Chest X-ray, AP view. Patient: 15 years old, sex M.
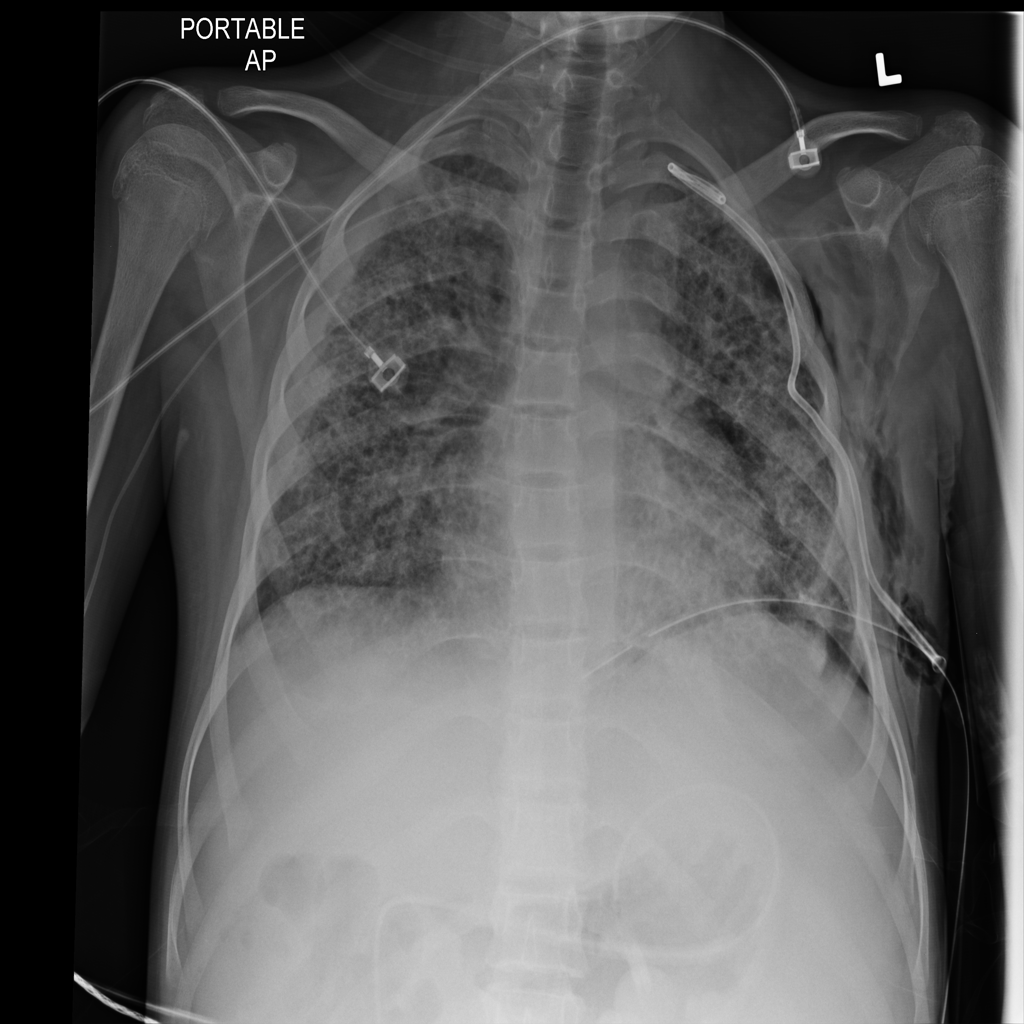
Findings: Pneumothorax